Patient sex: F
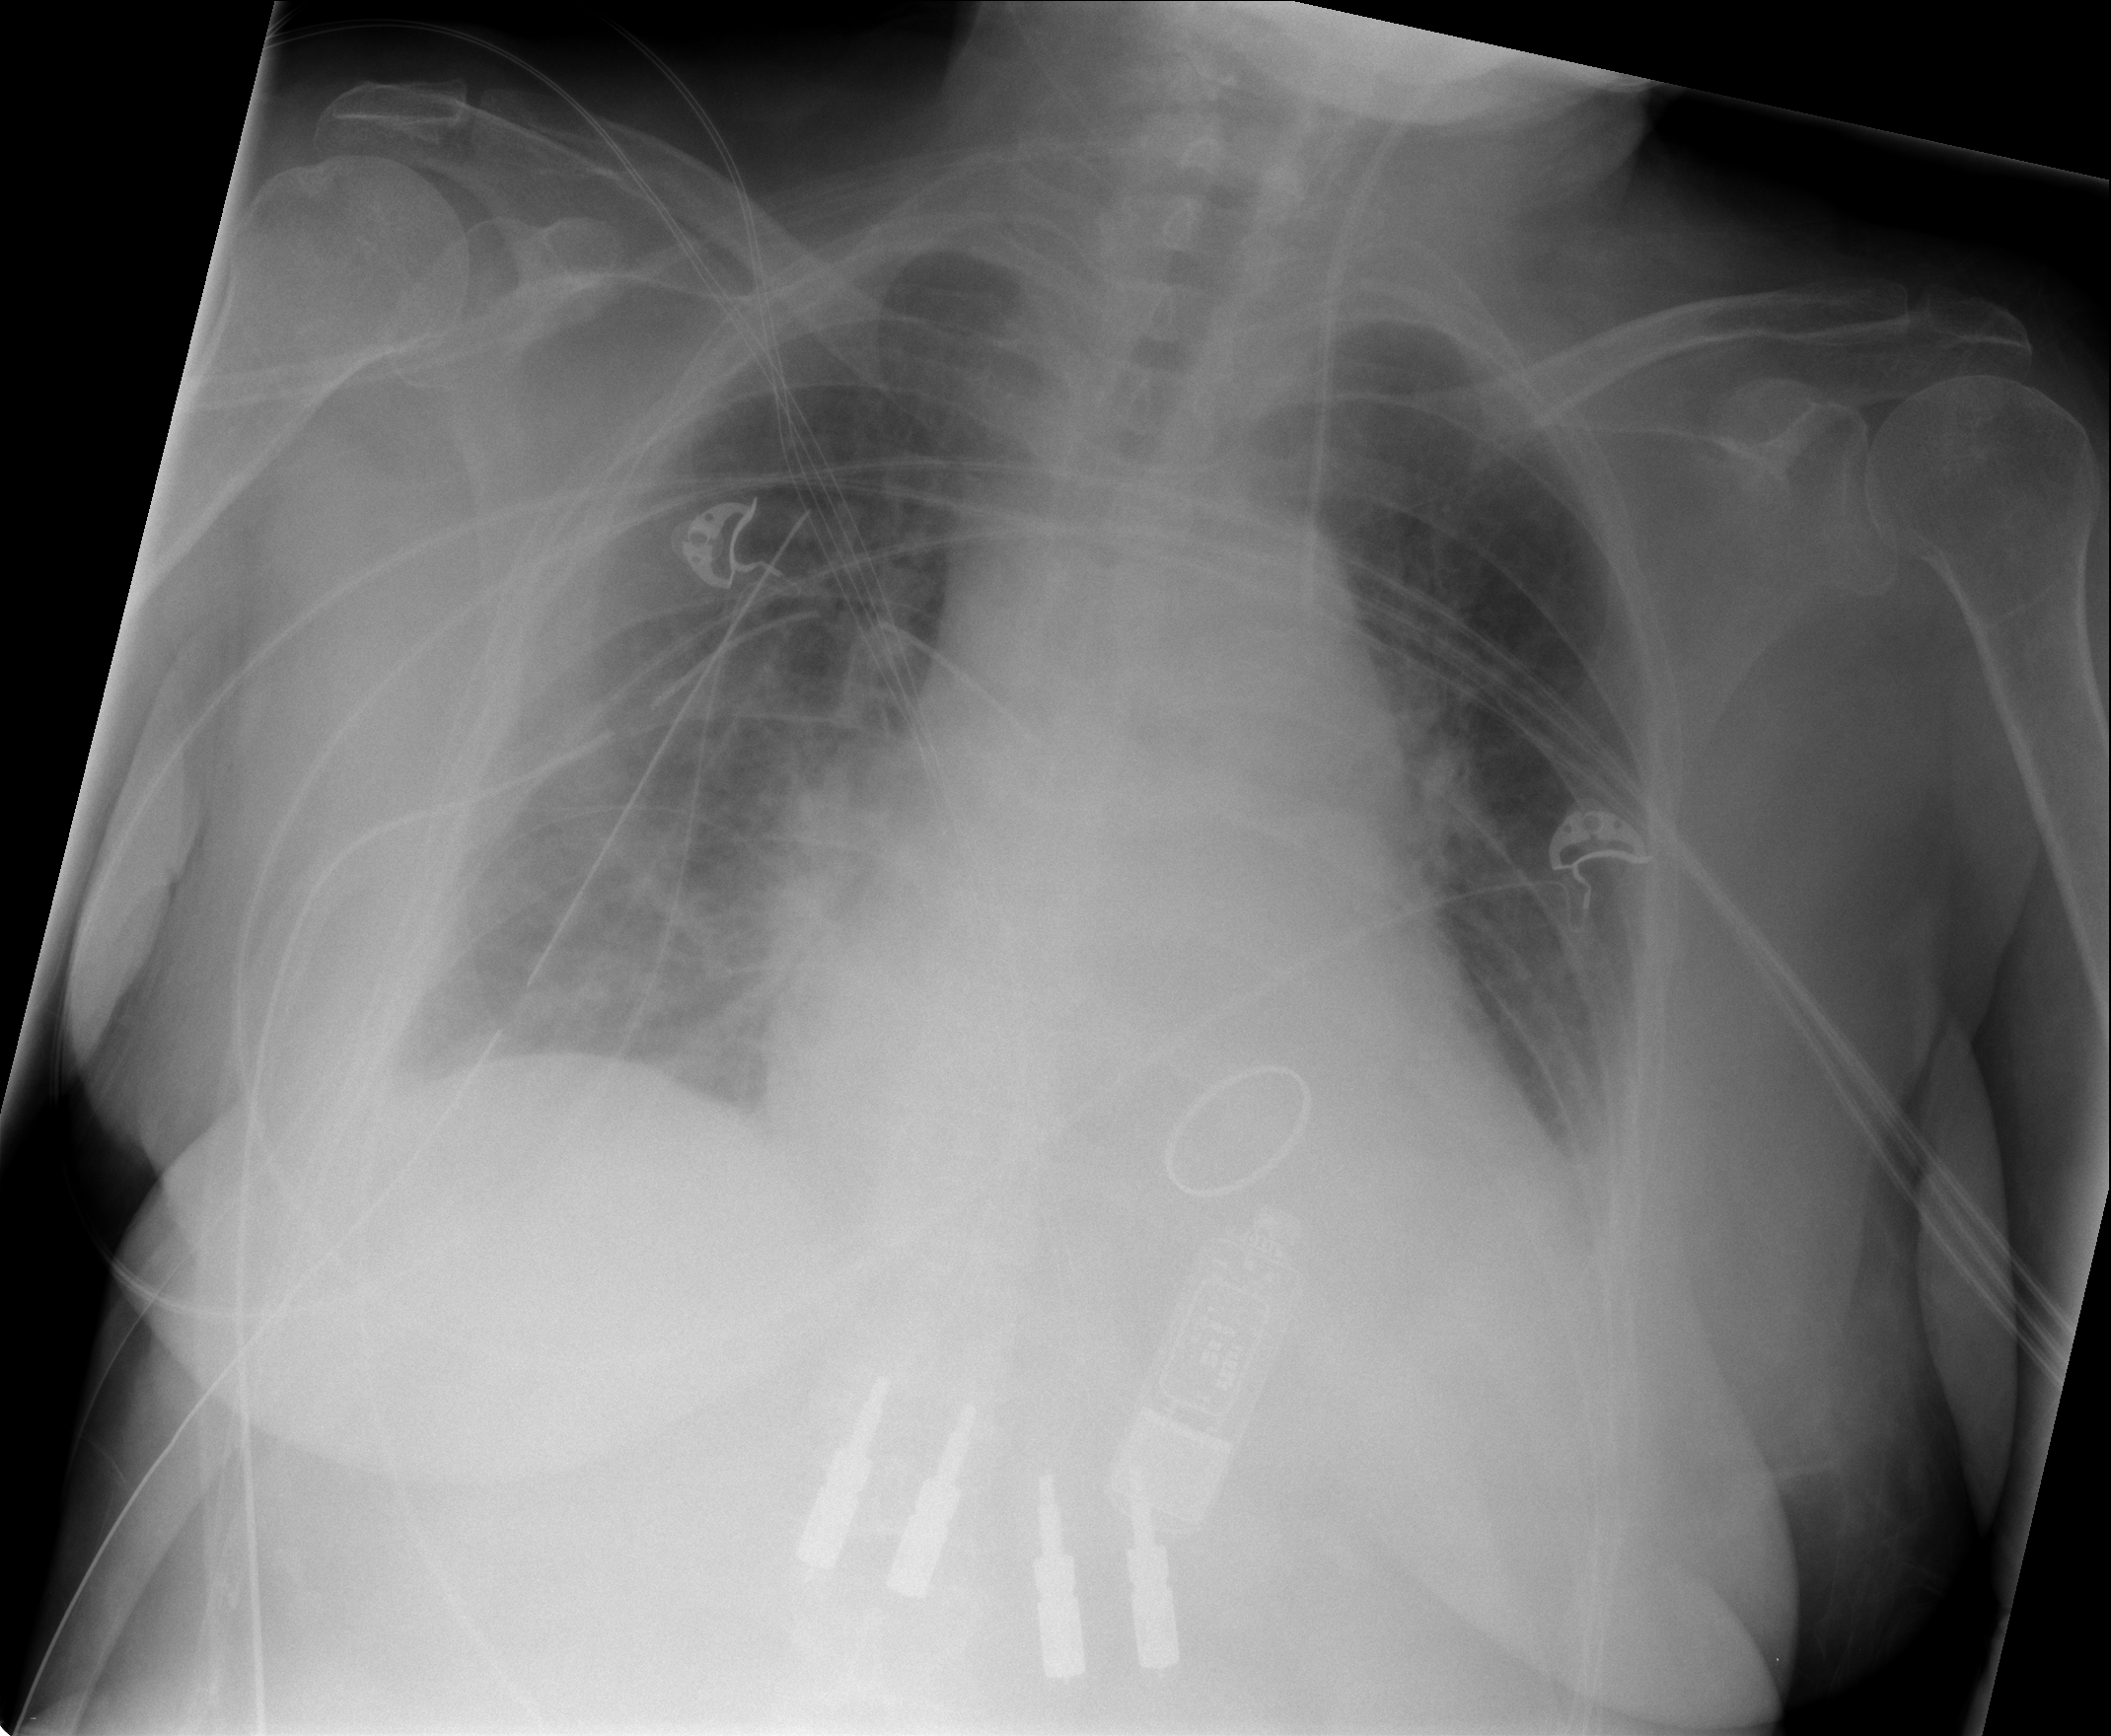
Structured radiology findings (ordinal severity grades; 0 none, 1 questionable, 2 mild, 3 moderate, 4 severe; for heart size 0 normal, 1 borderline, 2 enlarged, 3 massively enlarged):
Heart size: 2
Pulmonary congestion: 2
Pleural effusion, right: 1
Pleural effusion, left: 0
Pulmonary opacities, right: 2
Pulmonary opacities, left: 0
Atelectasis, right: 2
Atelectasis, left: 0